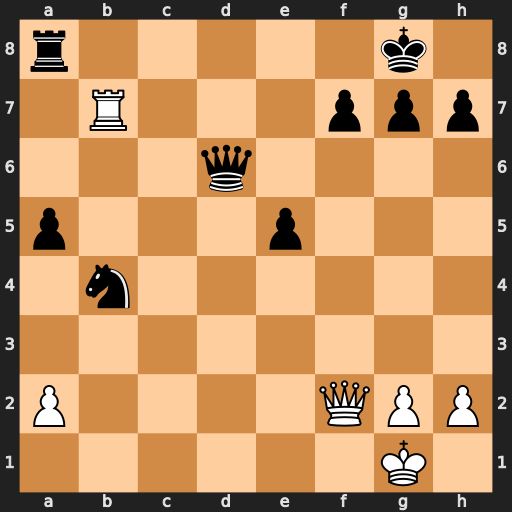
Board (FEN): r5k1/1R3ppp/3q4/p3p3/1n6/8/P4QPP/6K1
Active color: w
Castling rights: -
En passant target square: -
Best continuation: Qxf7+ Kh8 Qxg7#